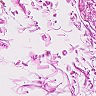
Metastatic tissue present: no